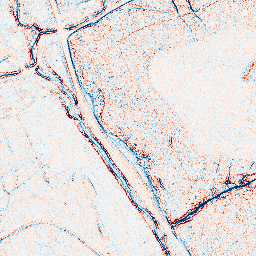
Category: edge_preserving
Decomposition family: anisotropic_diffusion
Decomposition parameters: iterations: 5
kappa: 30
gamma: 0.05
Upsampling method: quadratic
Upsampling parameters: scale: 4
Upsampling scale: 4